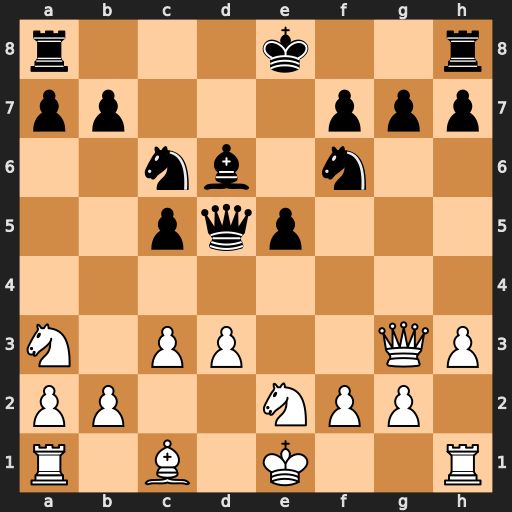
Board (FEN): r3k2r/pp3ppp/2nb1n2/2pqp3/8/N1PP2QP/PP2NPP1/R1B1K2R
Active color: w
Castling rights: KQkq
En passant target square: -
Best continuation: Qxg7 O-O-O Qxf6